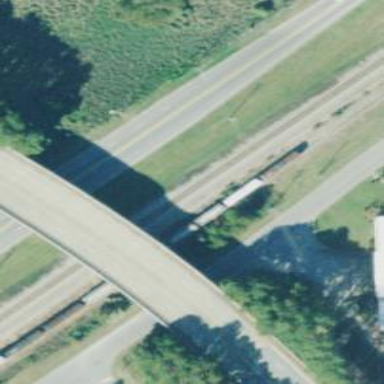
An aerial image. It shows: Railway track.